Question: Using Google Oauth2, the following scope is used to get API-access to a users email:
<URL>
Testing the scope via <URL> confirms that the app wants to "View and manage your email":

Is there a way to only ask for access to send emails on behalf of the user? A more specific scope perhaps?
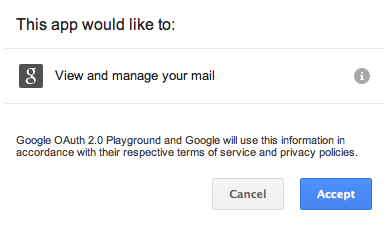
Answer: I am afraid that the answer is no. The <URL> providing both read and write access. Not ideal IMO, would be nice to have independent read/write email access scopes.
FYI, a <URL> in SO leads to the same conclusion for read-only email access.